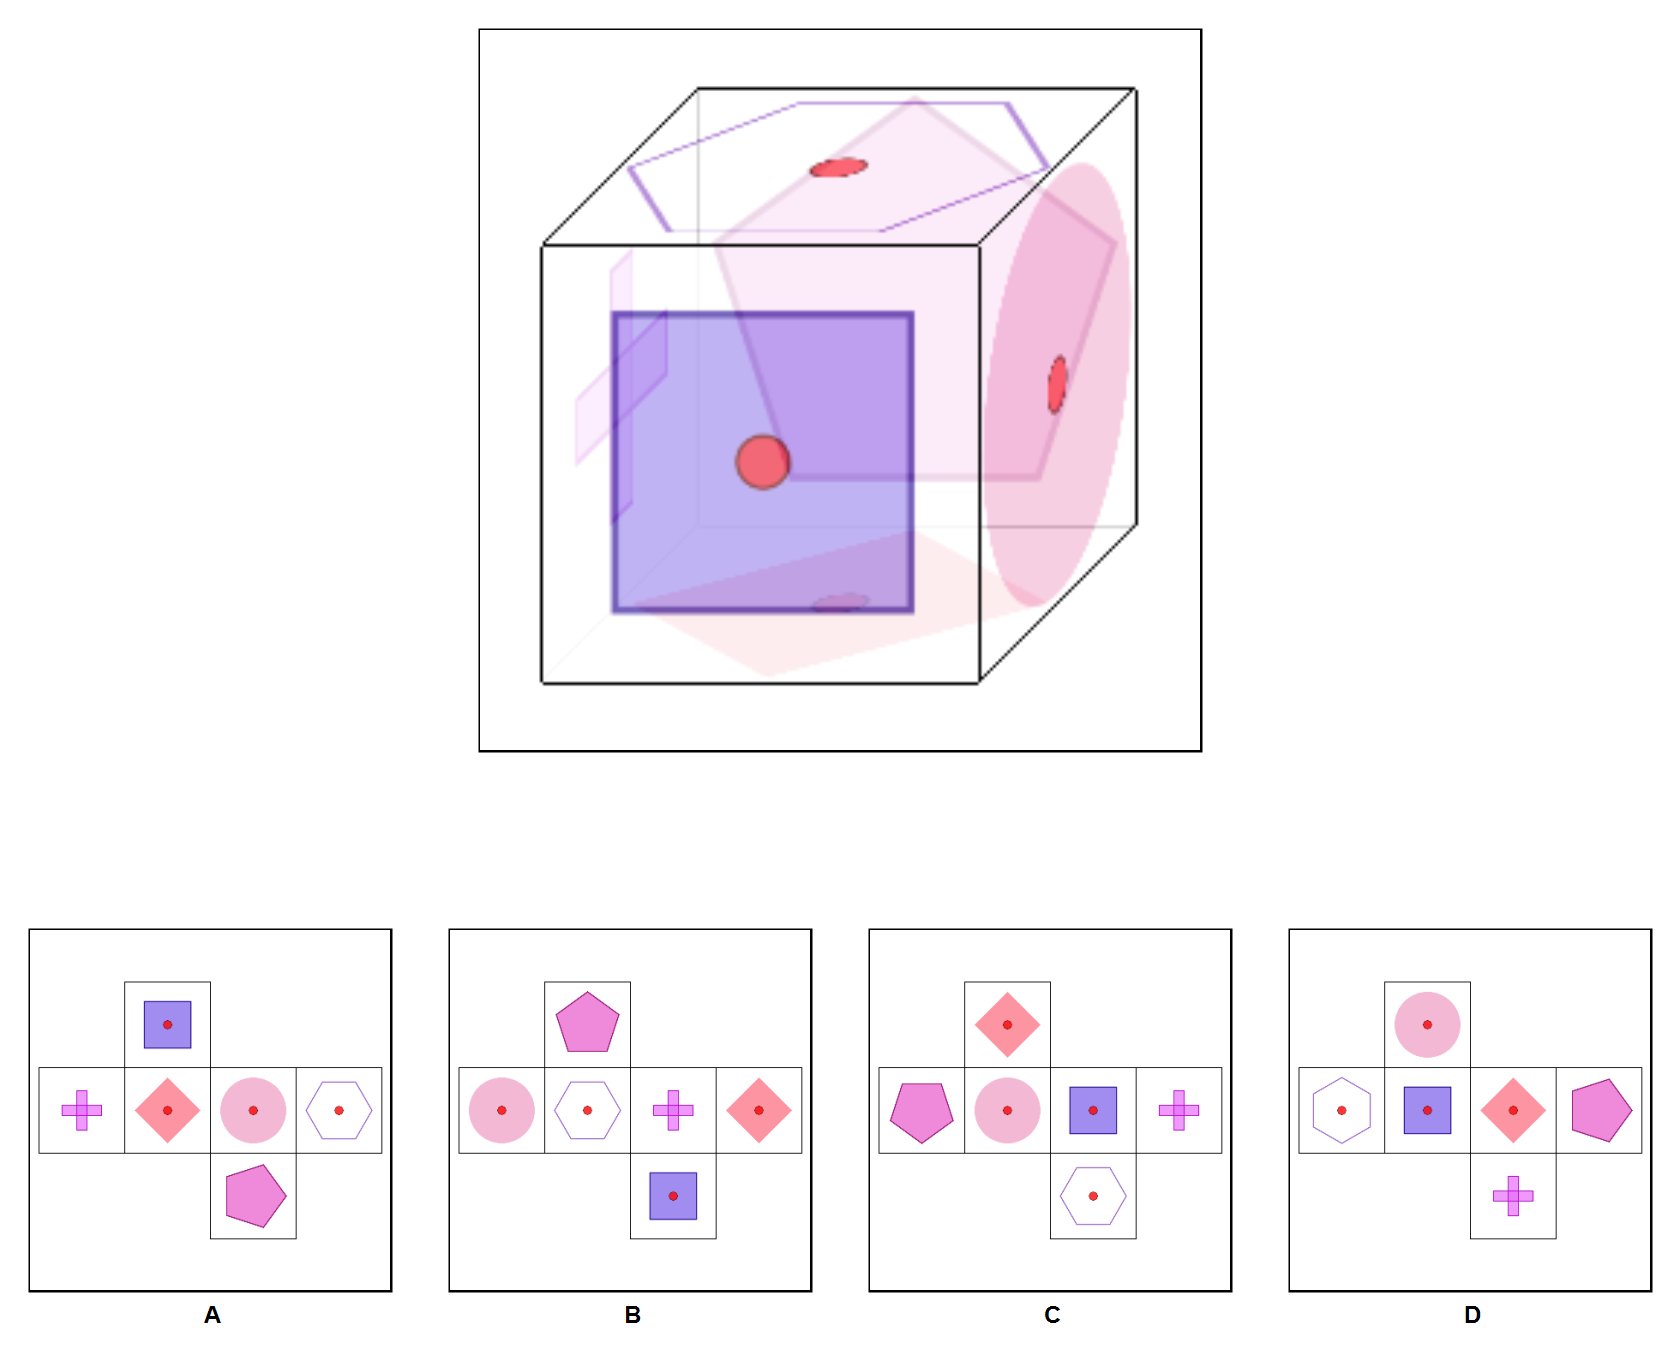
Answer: B